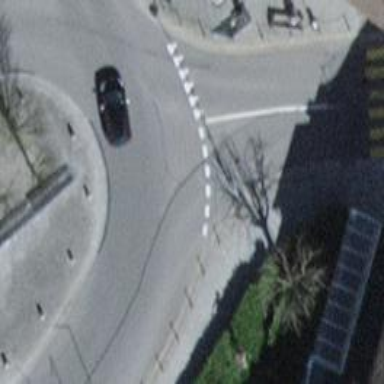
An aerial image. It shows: Primary highway with asphalt surface leading to roundabout.